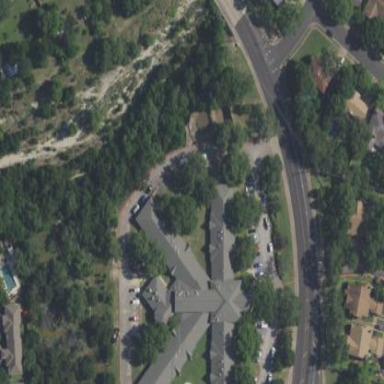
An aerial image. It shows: Nursing home.